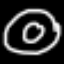
Label: donut